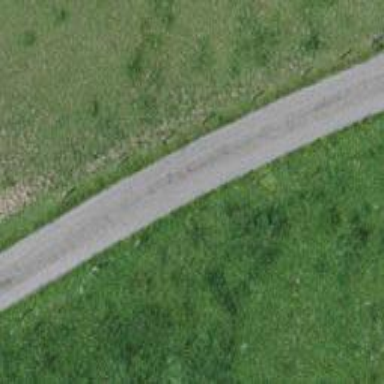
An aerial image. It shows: Unpaved unclassified road.